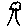
Label: tree